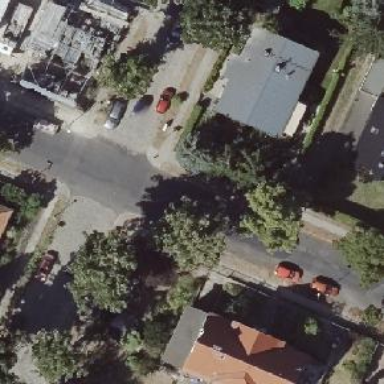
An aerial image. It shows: Sidewalk.